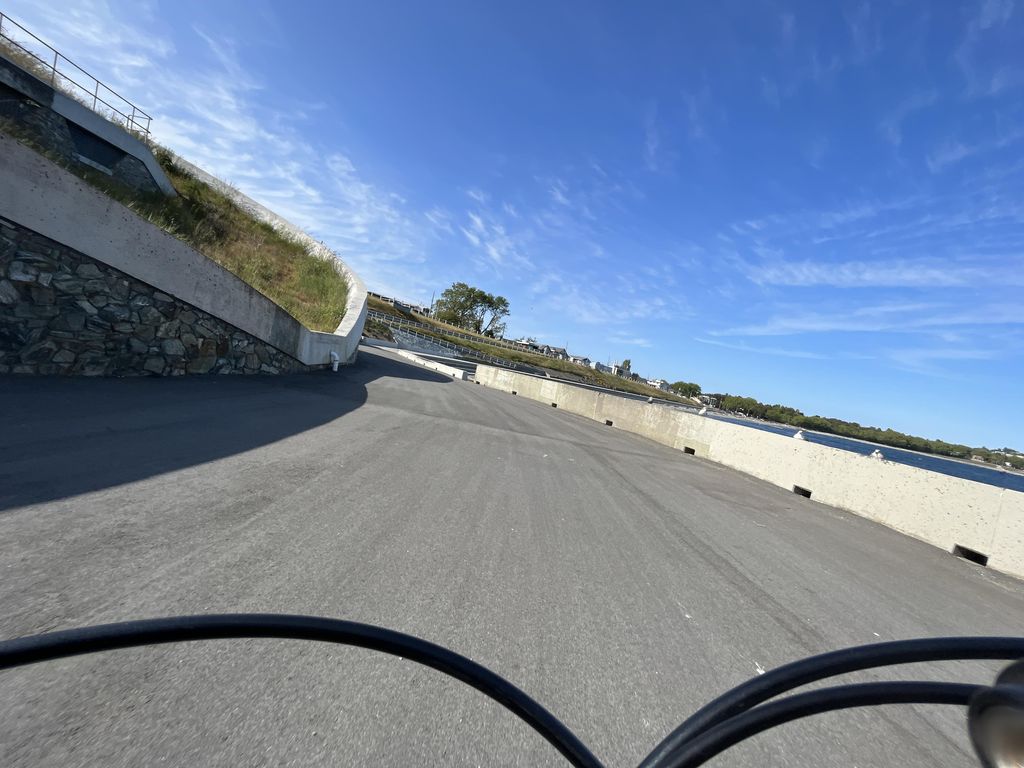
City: victoria